Question: Sorry if this is such a basic question, but how do I left align two text box elements in different divs with labels that are different lengths? I have a screen shot below. I want to align the textbox for "Dive Profile Id" and "Dive Profile Name". The way I have it now, is the "Dive Profile Id" and "Description" labels and textbox are in one div and the "Dive Profile Name" is in another div. How would I align these two input elements?

Here is my actual HTML:
'''
<!DOCTYPE html>
<html>
<head>
<title></title>
<LINK href="dive.css" rel="stylesheet" type="text/css">
</head>
<body>
<div id="main" >
<div id="header">
<form name="header">
<div id="topline">
<label for="profileId" style="vertical-align: top">Dive Profile Id </label><input style="vertical-align: top" type="text" name="profileId" id="profileId">
<label for="descriptionTxtArea" style="vertical-align: top;padding-left: 20px">Description</label><textarea rows="3" cols="50" name="descrptionTxtArea" id="descriptionTxtArea"></textarea>
</div>
<div id="secondline">
<label for="profileName" style="position: relative; vertical-align: top; float: left">Dive Profile Name</label><input style="vertical-align: top" type="text" name="profileName" id="profileName">
</div>
</form>
</div>
<div id="profilePlot">
</div>
<div id="buttonMenu">
</div>
</div>
<div name="diveData">
</div>
<div id="mydiv">
</div>
</body>
</html>
'''
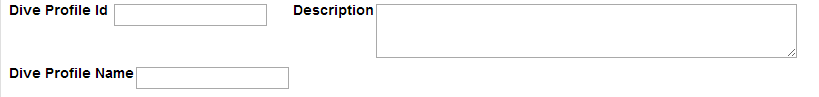
Answer: the easy way is to transform your label into inline blocks and giving them the same size
with something like this :
'''
<label class="label" for="profileId"...
<label class="label" for="profileName" ...
'''
and the CSS, for example:
'''
.label {
display: inline-box;
width: 100px;
}
'''
so if you want the style in your html :
'''
<div id="topline">
<label for="profileId" style="display:inline-box;width:100px;">Dive Profile Id </label><input style="vertical-align: top" type="text" name="profileId" id="profileId">
<label for="descriptionTxtArea" style="vertical-align: top;padding-left: 20px">Description</label><textarea rows="3" cols="50" name="descrptionTxtArea" id="descriptionTxtArea"></textarea>
</div>
<div id="secondline">
<label for="profileName" style="display:inline-box;width:100px;">Dive Profile Name</label><input style="vertical-align: top" type="text" name="profileName" id="profileName">
</div>
'''